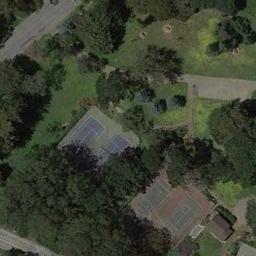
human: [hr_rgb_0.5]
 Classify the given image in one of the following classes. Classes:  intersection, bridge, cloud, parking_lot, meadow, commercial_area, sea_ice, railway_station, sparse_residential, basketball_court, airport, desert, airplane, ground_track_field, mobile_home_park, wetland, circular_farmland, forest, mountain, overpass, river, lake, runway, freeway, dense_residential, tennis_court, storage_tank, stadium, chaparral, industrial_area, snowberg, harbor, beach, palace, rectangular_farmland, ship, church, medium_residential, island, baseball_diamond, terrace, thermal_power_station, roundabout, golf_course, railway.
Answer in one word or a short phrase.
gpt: tennis_court